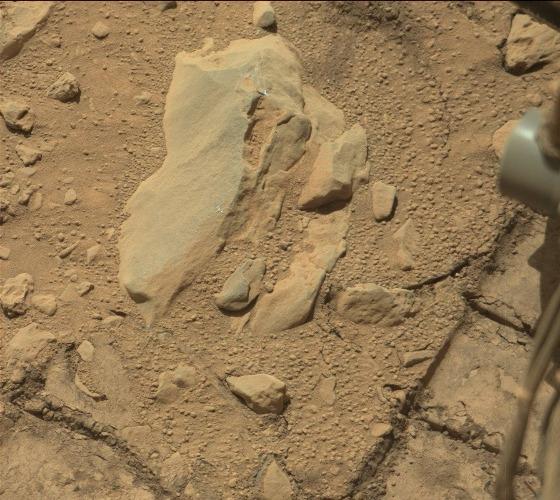
Terrain classes present: Background, Bedrock, Gravel / Sand / Soil, Rock, Shadow, Track